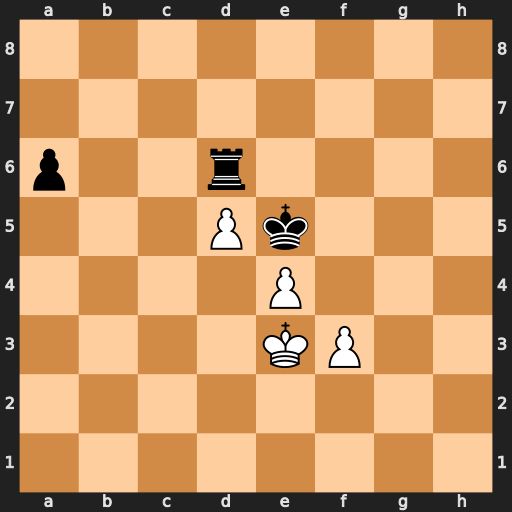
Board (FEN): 8/8/p2r4/3Pk3/4P3/4KP2/8/8
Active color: w
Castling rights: -
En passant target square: -
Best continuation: f4+ Kf6 e5+ Ke7 exd6+ Kxd6 Kd4